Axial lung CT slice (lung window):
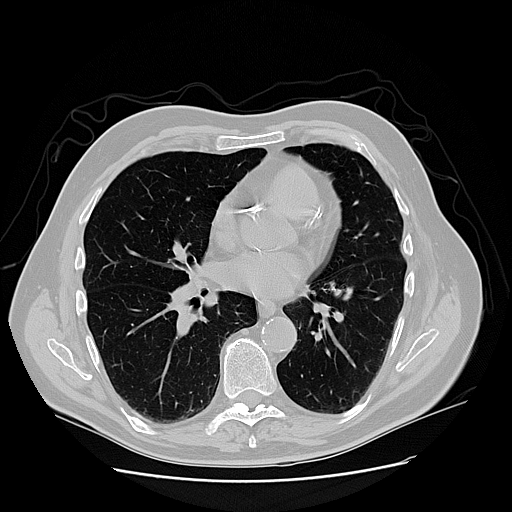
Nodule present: no